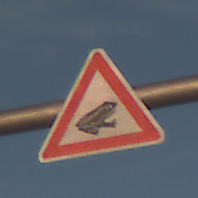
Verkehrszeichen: AmphibienwanderungLinks
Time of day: SunriseSunset
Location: Outdoor (Nature)
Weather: PartlyCloudy
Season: NotSpecified
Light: Natural